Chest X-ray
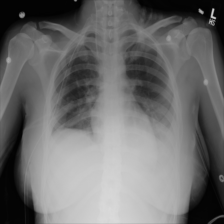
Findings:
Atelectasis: negative
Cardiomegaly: negative
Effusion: negative
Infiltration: negative
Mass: negative
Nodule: negative
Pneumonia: negative
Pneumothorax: negative
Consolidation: negative
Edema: negative
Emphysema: negative
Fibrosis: negative
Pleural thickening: negative
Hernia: negative